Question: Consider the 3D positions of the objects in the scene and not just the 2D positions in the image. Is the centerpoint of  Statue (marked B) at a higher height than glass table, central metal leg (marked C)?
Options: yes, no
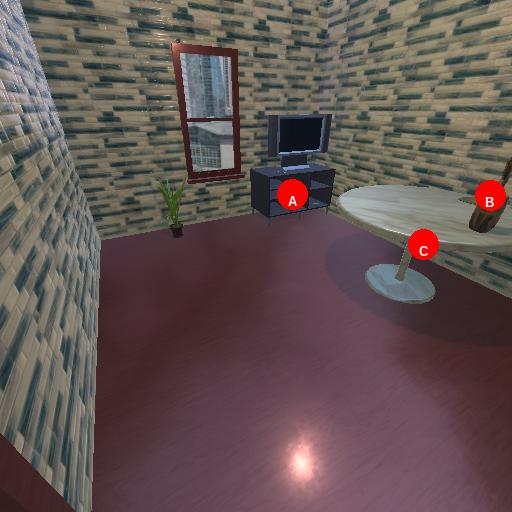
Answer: yes